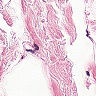
Metastatic tissue present: no